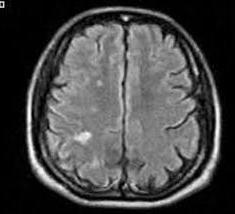
Label: notumor